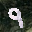
Label: 9